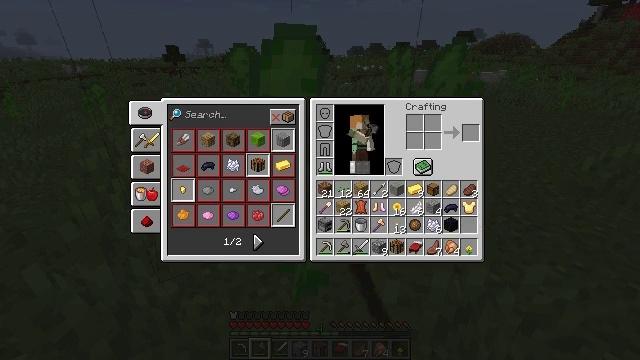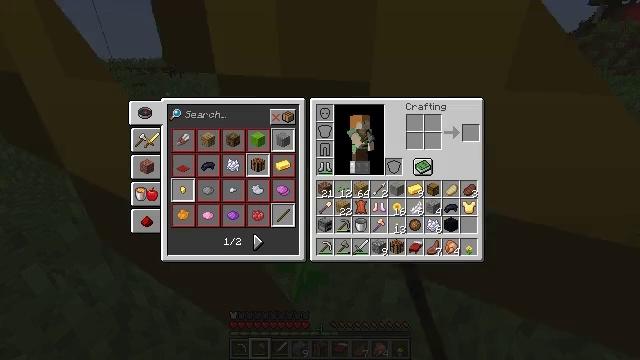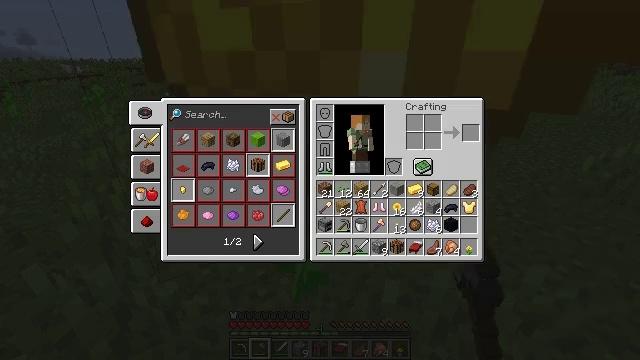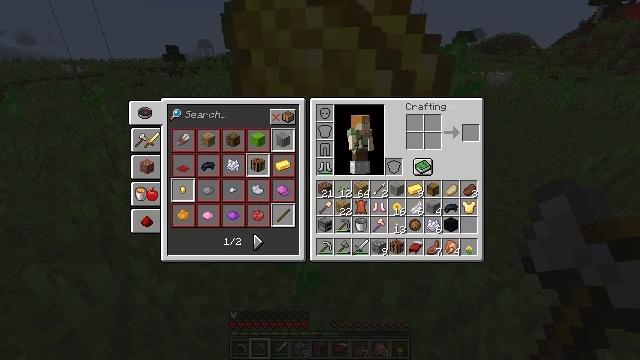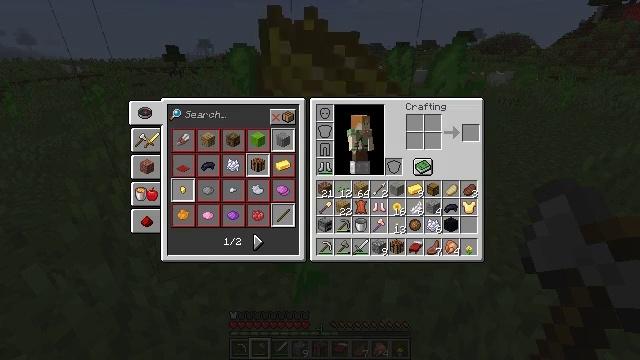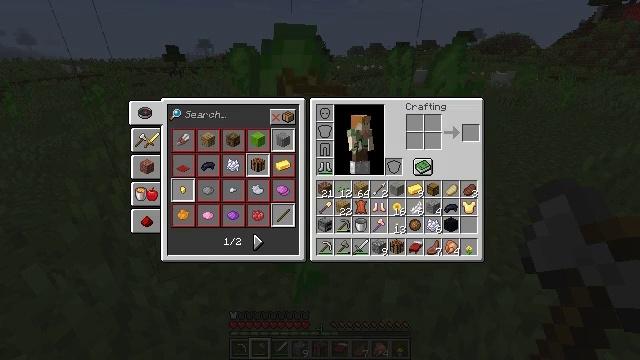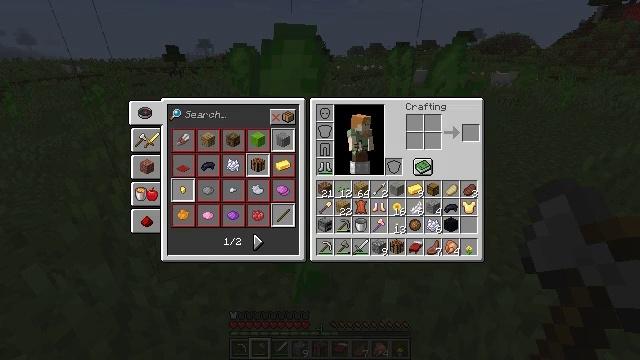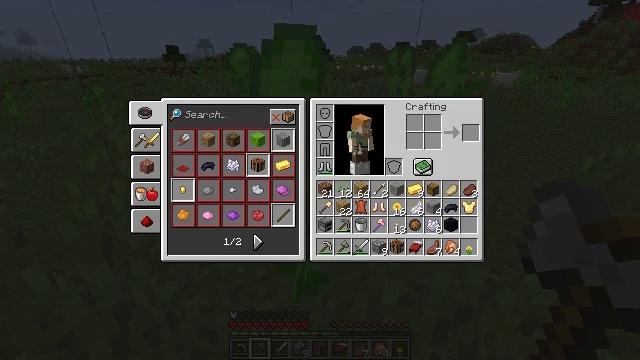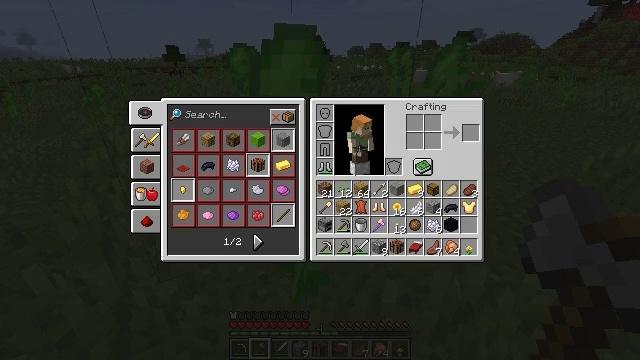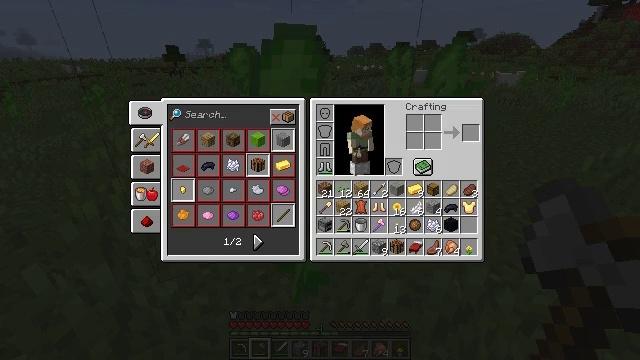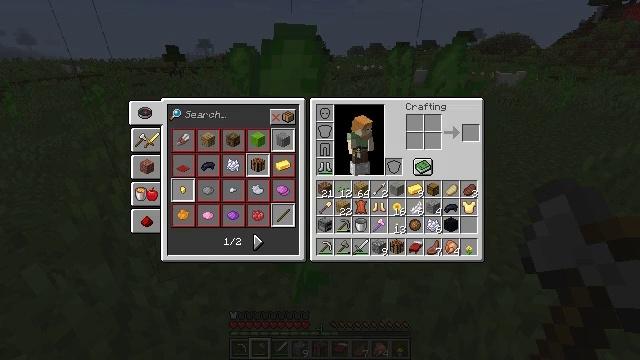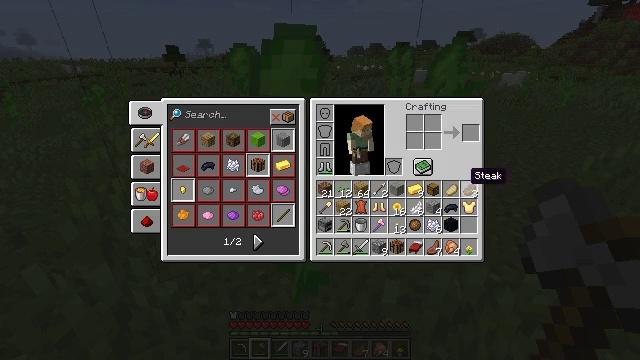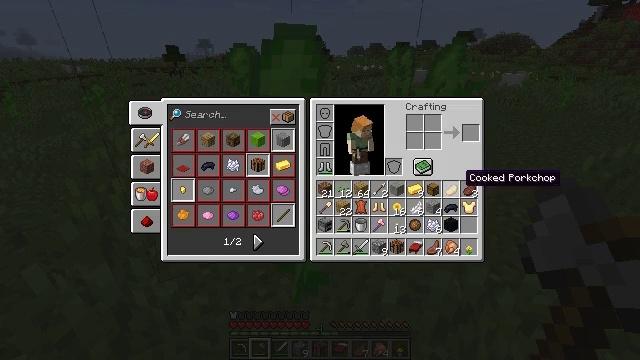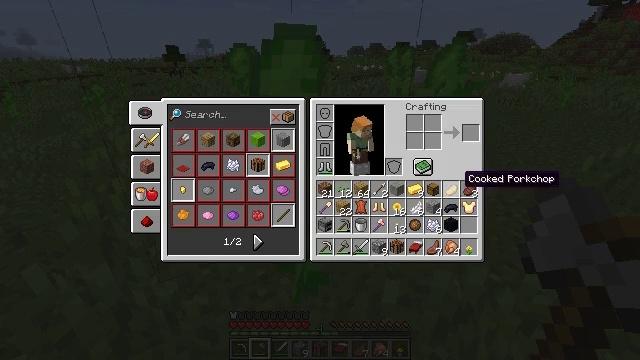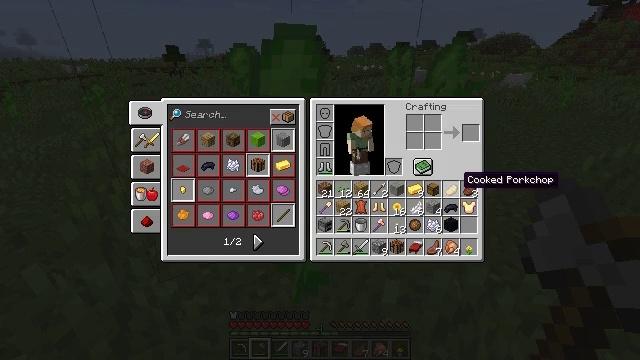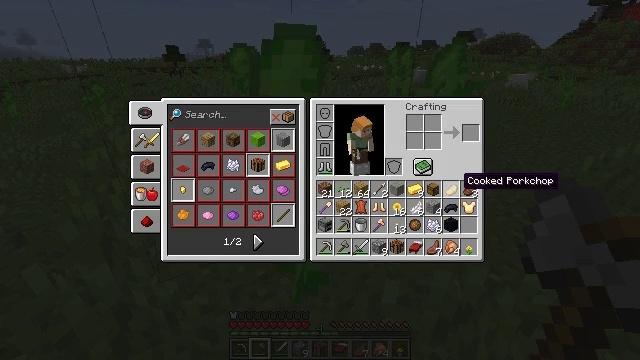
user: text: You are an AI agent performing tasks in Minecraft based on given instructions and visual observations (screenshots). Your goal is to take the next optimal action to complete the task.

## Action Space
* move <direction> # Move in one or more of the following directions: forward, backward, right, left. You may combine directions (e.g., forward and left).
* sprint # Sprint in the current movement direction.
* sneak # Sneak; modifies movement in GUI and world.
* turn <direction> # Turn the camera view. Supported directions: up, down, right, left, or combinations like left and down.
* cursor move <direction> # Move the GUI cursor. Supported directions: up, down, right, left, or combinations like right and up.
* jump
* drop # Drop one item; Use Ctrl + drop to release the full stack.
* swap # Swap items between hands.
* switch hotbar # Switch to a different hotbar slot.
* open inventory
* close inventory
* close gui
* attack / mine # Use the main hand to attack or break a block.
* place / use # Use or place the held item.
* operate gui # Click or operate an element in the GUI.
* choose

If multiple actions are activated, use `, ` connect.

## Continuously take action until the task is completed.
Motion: motion action
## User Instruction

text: Drop a black dye.
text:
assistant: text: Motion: cursor move left, open gui
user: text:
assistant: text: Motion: no_op
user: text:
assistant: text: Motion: no_op
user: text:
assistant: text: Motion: no_op
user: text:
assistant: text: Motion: cursor move left
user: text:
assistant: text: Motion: cursor move left and down
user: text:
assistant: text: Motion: cursor move left and down
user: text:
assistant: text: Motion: cursor move left
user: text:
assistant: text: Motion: cursor move left
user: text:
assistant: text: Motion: cursor move left
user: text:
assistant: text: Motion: cursor move left
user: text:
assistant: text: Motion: no_op
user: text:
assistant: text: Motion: no_op
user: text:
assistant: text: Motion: no_op
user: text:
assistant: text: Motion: no_op
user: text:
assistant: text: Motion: no_op
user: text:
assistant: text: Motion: no_op
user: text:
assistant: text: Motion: no_op
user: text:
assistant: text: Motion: no_op
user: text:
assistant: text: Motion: no_op
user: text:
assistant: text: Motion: no_op
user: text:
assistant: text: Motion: no_op
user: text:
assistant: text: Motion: no_op
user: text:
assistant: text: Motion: no_op
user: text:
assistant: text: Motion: no_op
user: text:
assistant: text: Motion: no_op
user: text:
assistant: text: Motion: no_op
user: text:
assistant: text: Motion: no_op
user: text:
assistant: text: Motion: no_op
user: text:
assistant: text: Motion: no_op